Current action and preconditions to check: trajectory_clear

Your task: For each precondition in the list above, predict whether it will hold at this action.

Consider the current scene as observed from the mobile robot's camera, and analyze the predicted future states of all dynamic agents (e.g., people, animals, vehicles, or any moving entities) within the NEXT SECOND.

IMPORTANT: Only answer "very likely" if you are absolutely certain—based on strong, clear evidence—that a dynamic agent will violate the precondition in the predicted future state. Do NOT answer "very likely" for unlikely, ambiguous, or low-probability risks.

Ask yourself for each precondition: Is there a high probability, with clear and convincing evidence, that the predicted future states of any dynamic agent will interfere with the predicted future state of the currently executing action within the NEXT SECOND, causing that precondition to fail?

Assess the risk level based on these predictions. Use "likely" or "very likely" if motions create a clear risk of interference.

Use "neutral" or "improbable" if agents are nearby but their predicted paths are clearly diverging or non-conflicting.

Failure Risk Categories: "very improbable", "improbable", "neutral", "likely", "very likely"

Answer Format: Output ONLY the probability_of_failure value from these categories: "very improbable", "improbable", "neutral", "likely", "very likely"

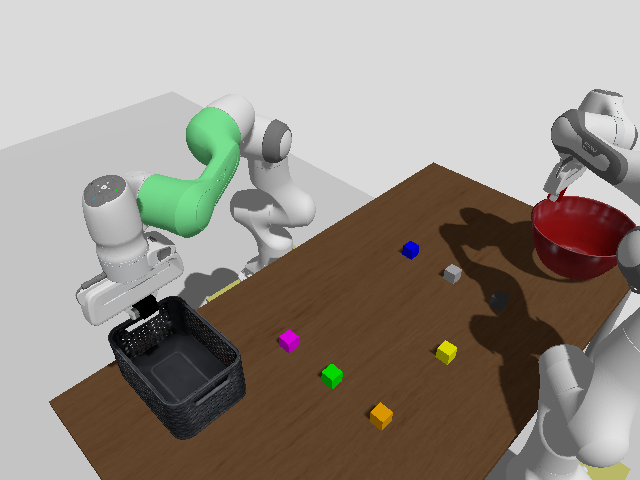

Answer: very improbable